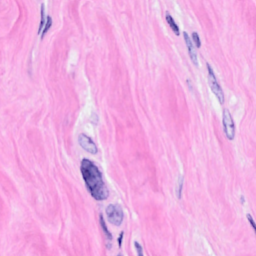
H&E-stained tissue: Breast